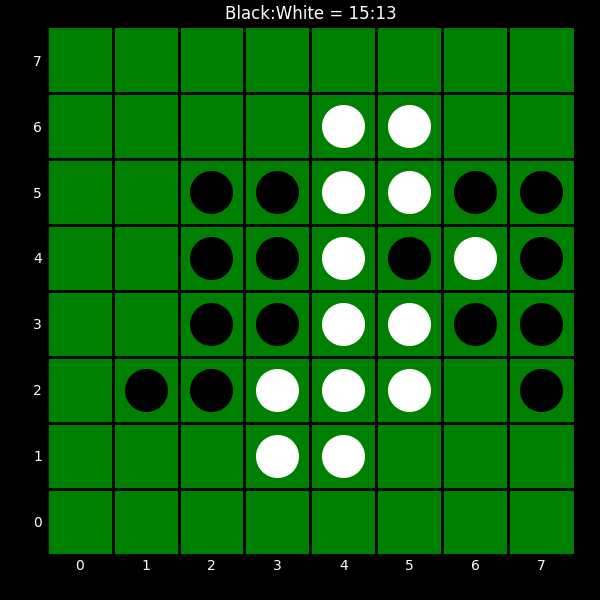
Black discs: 15
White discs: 13